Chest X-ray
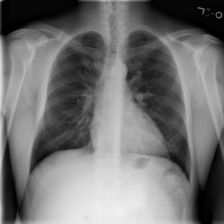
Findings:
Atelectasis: negative
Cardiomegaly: negative
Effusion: negative
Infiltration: negative
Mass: negative
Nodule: negative
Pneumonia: negative
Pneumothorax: negative
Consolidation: negative
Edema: negative
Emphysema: negative
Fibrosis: negative
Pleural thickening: negative
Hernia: negative